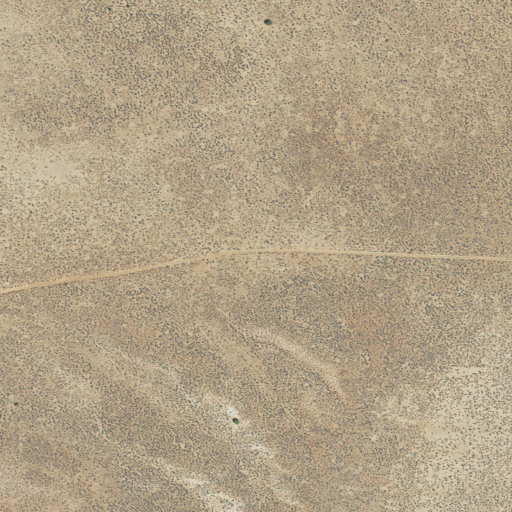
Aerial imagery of ridge(s) in Utah named Black Ridge containing only shrub